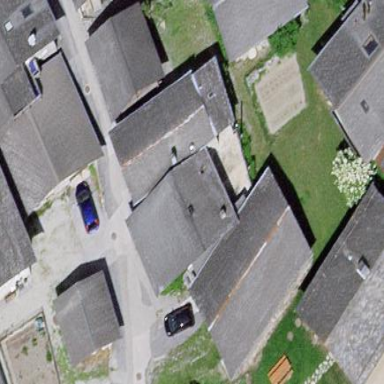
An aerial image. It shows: Simple and straightforward house.